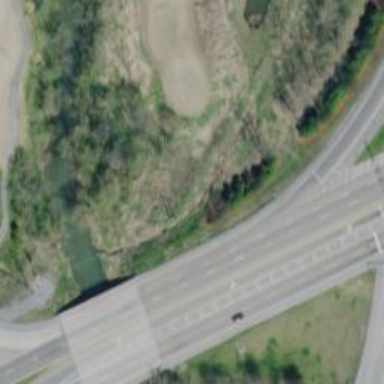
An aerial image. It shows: Trunk highway.